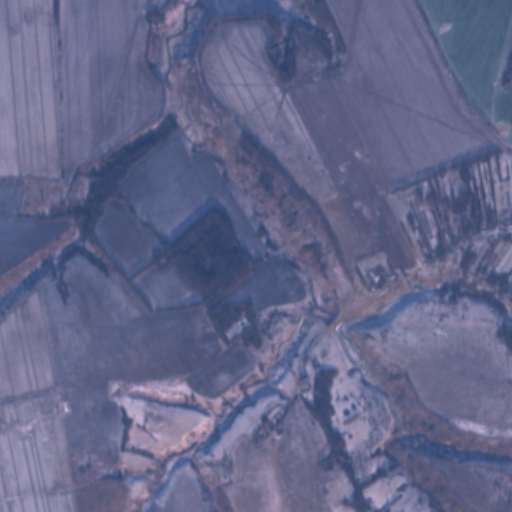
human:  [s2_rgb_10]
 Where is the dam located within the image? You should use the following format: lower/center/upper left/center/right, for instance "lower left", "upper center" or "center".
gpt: The dam is located in the center right of the image.
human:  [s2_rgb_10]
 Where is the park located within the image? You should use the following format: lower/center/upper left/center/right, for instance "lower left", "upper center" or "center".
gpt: The park is located in the lower center of the image.
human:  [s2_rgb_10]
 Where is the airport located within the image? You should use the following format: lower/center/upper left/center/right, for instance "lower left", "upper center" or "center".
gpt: There is no airport in the image.